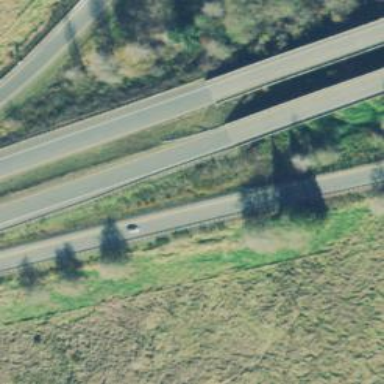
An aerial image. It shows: Trunk link highway.